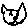
Label: cat